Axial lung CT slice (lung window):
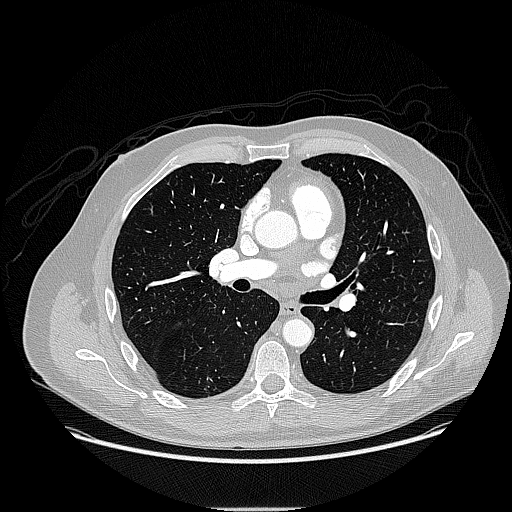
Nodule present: no